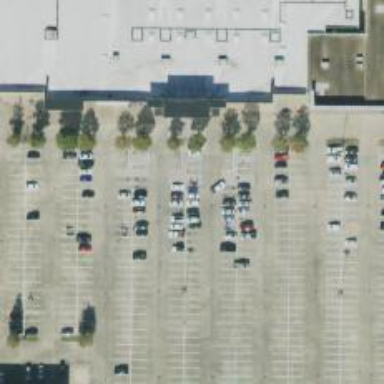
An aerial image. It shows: Parking space is available.